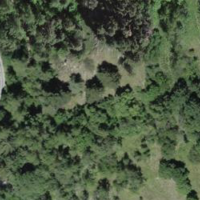
EUNIS habitat code: 41
Species observed at this site:
Cornus sanguinea